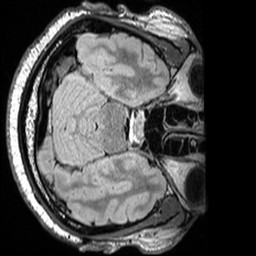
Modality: FLAIR
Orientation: axial
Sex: male